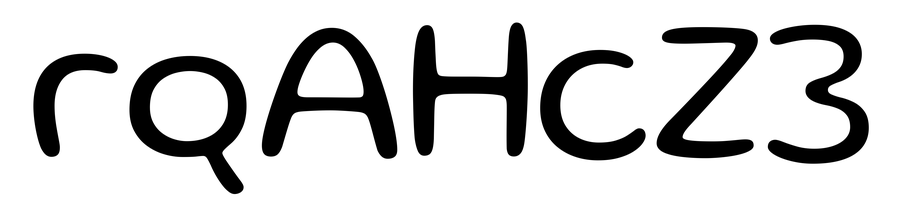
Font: Gluten_Light